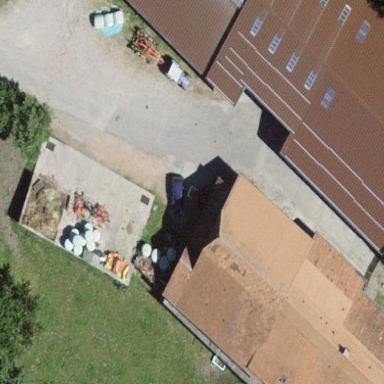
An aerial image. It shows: Farm building.